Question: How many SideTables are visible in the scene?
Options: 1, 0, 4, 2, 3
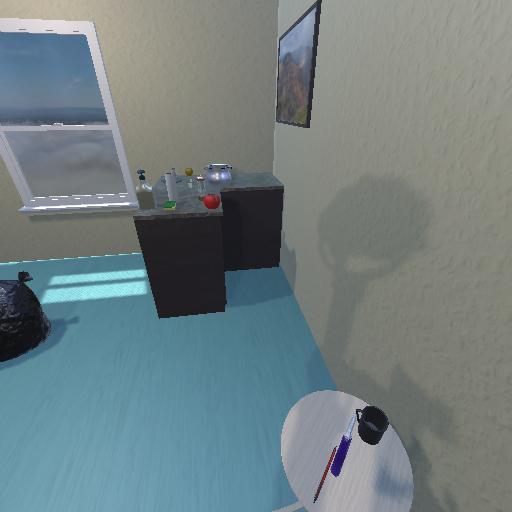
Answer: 1